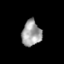
Tissue: skin
Cell type: Epithelial cells
Senescence score: 0.2632
Nuclear area (px): 486
Mean DAPI intensity: 160.965